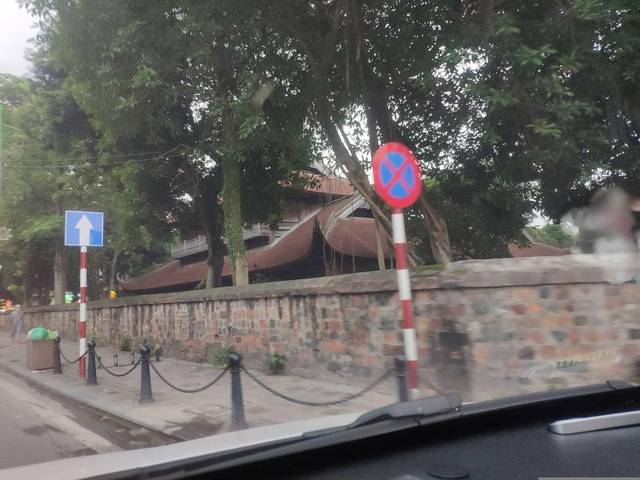
Region: Vietnam
Coordinates: 21.03, 105.836